RGB frame:
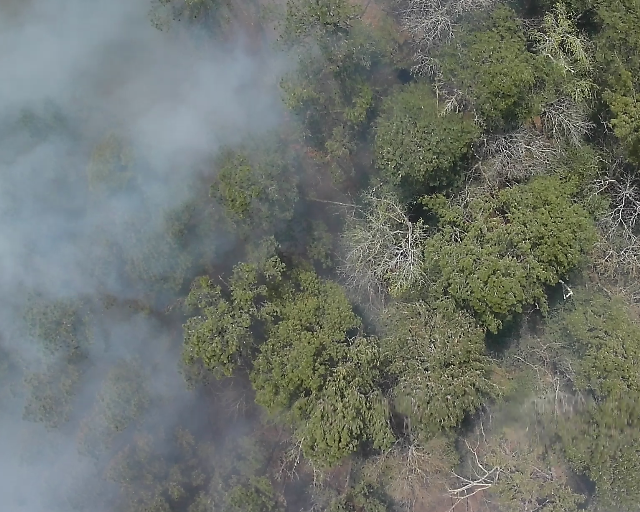
Thermal frame:
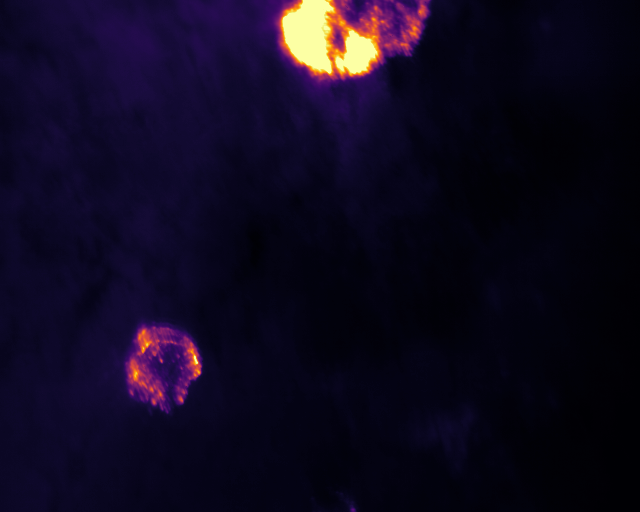
Captured: 2026-02-26 02:28:39
Pixels at or above 80 °C: 8035 (fraction of frame: 0.02452)